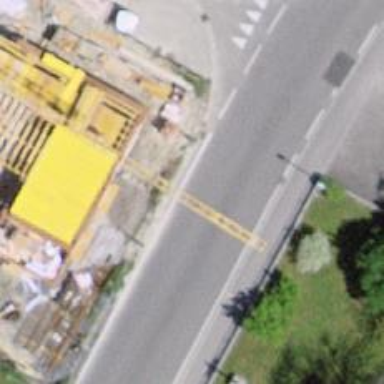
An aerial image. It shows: Bus stop with platform for public transport.